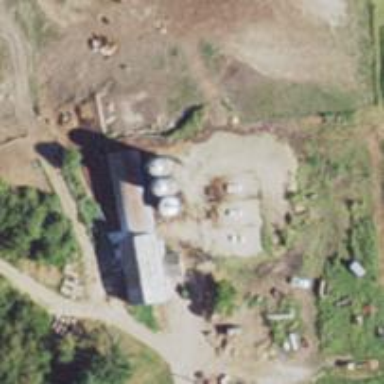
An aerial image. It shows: Silo.